Чтобы уменьшить потери электроэнергии при передаче, обычно используют переменный ток высокого напряжения. Чтобы передать такой ток, необходимо возвести серию заземлённых железных опор ЛЭП, после чего собрать цепочку из изоляторов, как показано на рисунке (a). Её необходимо за верхний конец присоединить к опоре, а к нижнему подвесить линию электропередачи. Структура каждого изолятора показана на рисунке (b): проводящая сфера радиуса $R_1$ вплотную оборачивается полусферическим керамическим изолятором, а сверху находится проводящий слой внутреннего радиуса $R_2$. Известно, что когда напряжение между двумя проводящими сферами радиусами $R_1$ и $R_2$ равно $U$, то на расстоянии $r$ от центра сферы $O$ напряжённость поля направлена радиально и равна$$E=\frac{R_1R_2}{R_2-R_1}\frac{U}{r^2}.$$ Внутренний радиус полусферической оболочки проводника равен $R_2=4.6~\text{см}$, а пробивная напряжённость керамического изолятора $E_k=135~\frac{\text{кВ}}{\text{см}}$. Когда напряжённость в какой-либо точке изолятора превышает пробивную $E>E_k$, изолятор разрушается с потерей своих свойств.
Найдите значение радиуса внутренней проводящей сферы $R_1$, которое максимизирует наибольшее напряжение, которое может выдержать изолятор. Найдите соответствующее значение эффективного напряжения переменного тока $U_e$. Цепочка, состоящая из четырёх изоляторов, подвешена к опоре ЛЭП (рисунок (a)), и между двумя проводниками каждого изолятора имеется ёмкость $C_0$. Проводящие сферы в каждом изоляторе имеют ёмкость $C_1$ относительно опоры, а наружные слои проводников имеют ёмкость $C_2$ относительно провода. Действующее напряжение на ЛЭП равно $U_0$.
Нарисуйте схему, соответствующую такой электрической цепи. Известны значения $C_0=70~\text{пФ}=7\cdot10^{-11}~\text{Ф}$, $C_1=5~\text{пФ}$, $C_2=1~\text{пФ}$.
Найдите максимальное значение действующего напряжения $U_{0\max}$, которое может выдержать система.
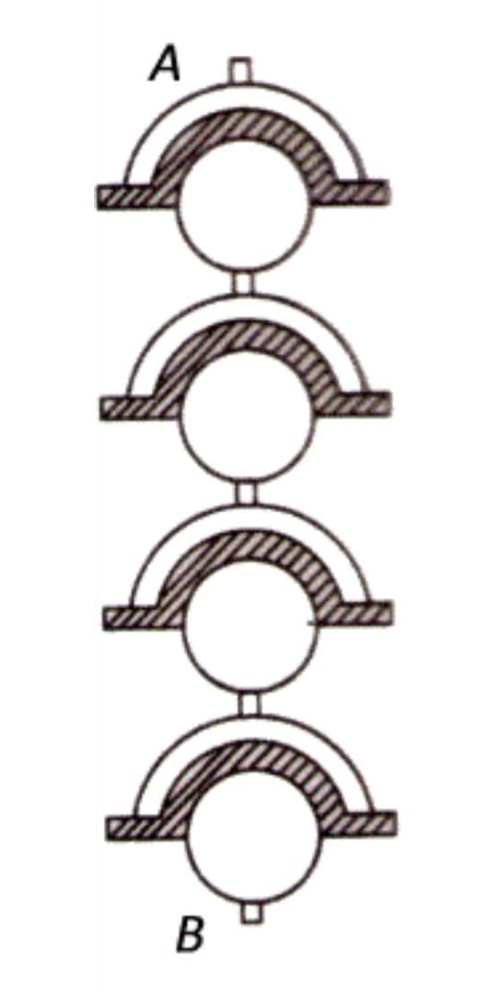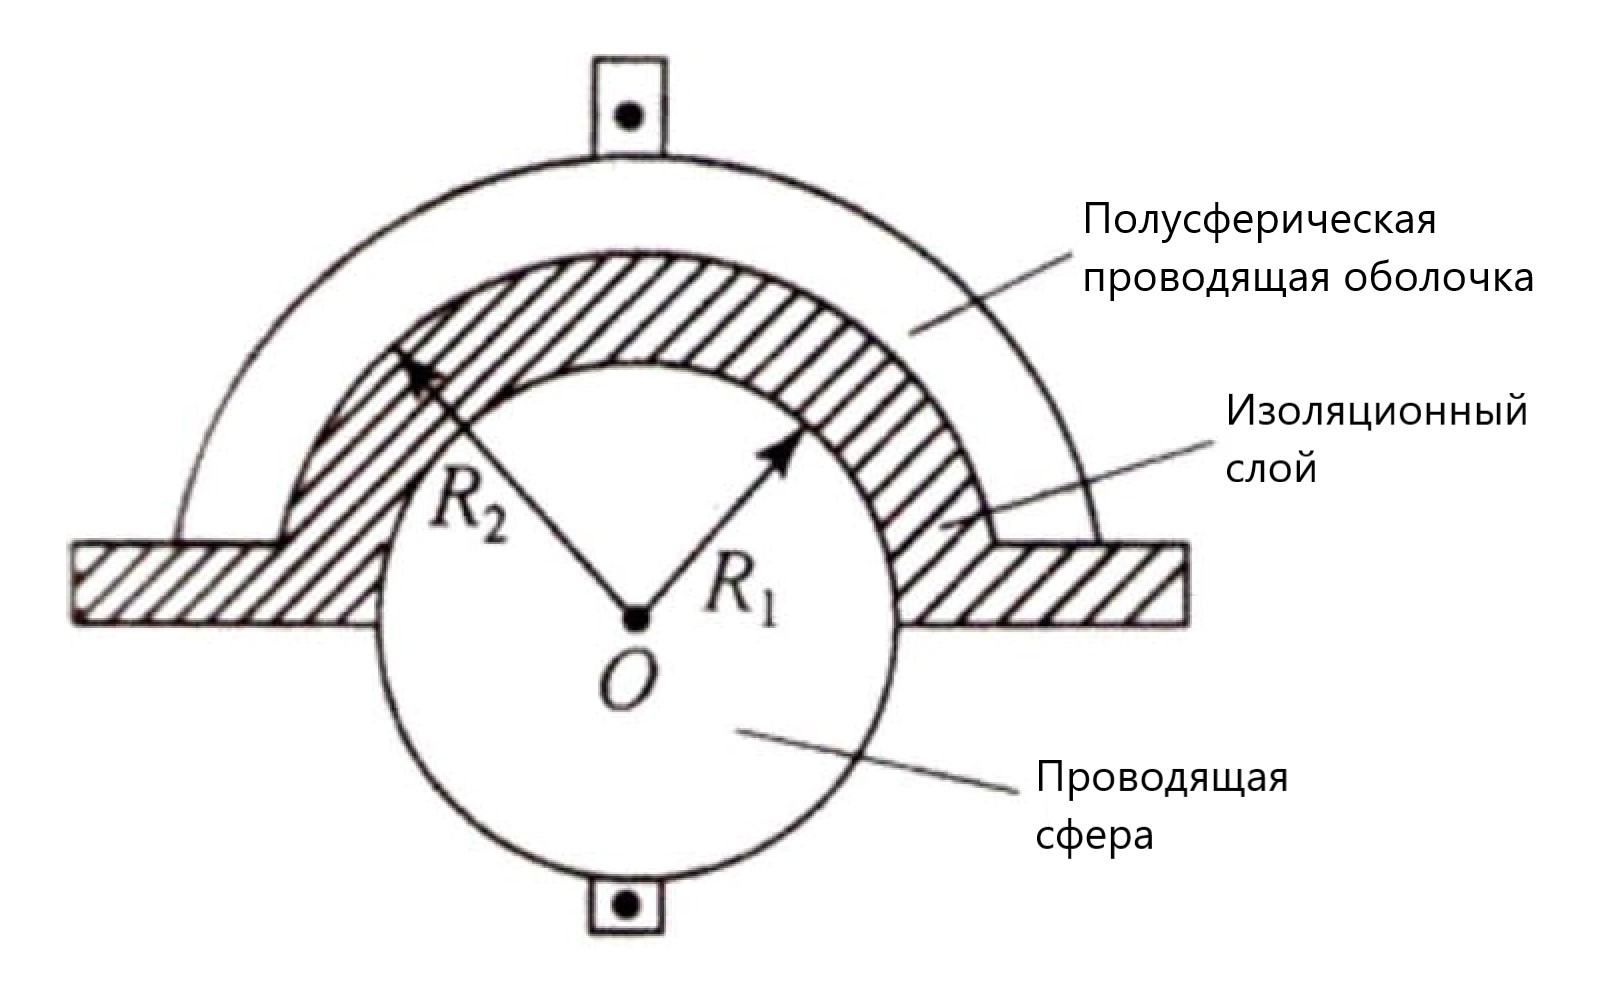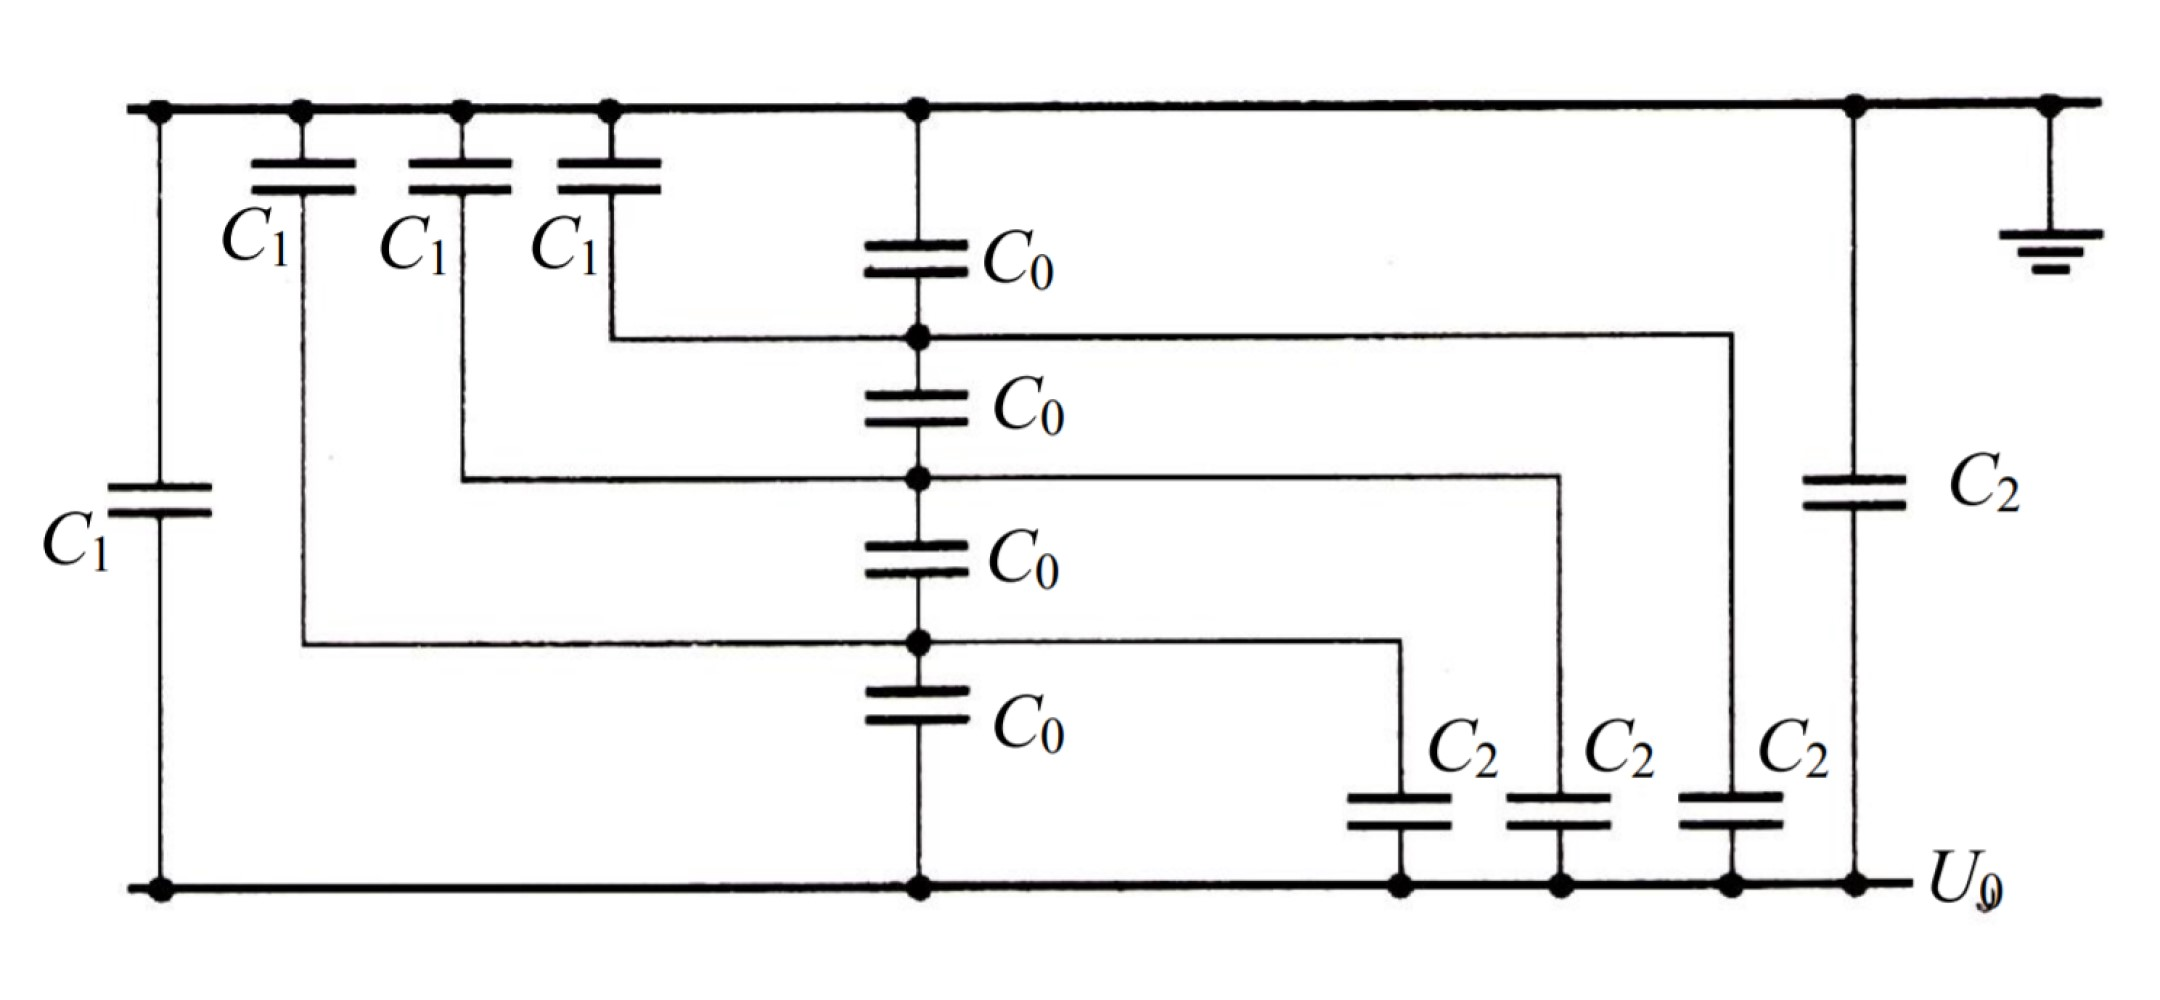
Найдите значение радиуса внутренней проводящей сферы $R_1$, которое максимизирует наибольшее напряжение, которое может выдержать изолятор. Найдите соответствующее значение эффективного напряжения переменного тока $U_e$.
Ответ: \[R_1=\frac{R_2}{2},\ U_e=\frac{E_kR_2}{4\sqrt2}.\]

Нарисуйте схему, соответствующую такой электрической цепи.

Найдите максимальное значение действующего напряжения $U_{0\max}$, которое может выдержать система.
Ответ: \[U_{0\max}=522~\text{кВ}.\]
Темы:
T, Конденсатор, Электростатика, Электромагнетизм, Китайские